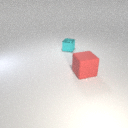
large red rubber cube to the right of small cyan metal cube